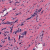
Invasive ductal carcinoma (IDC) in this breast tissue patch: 0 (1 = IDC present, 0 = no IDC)